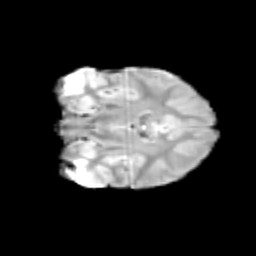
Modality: T2w
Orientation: coronal
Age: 12
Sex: female
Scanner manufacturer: siemens
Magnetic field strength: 3 T
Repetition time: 3.8 s
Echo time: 0.07 s